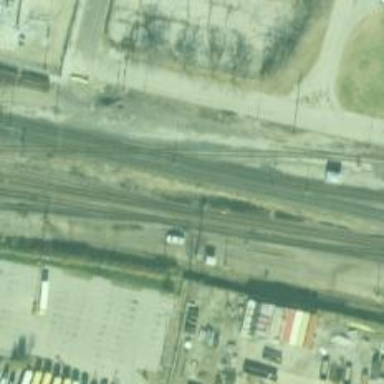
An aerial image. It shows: Railway junction.